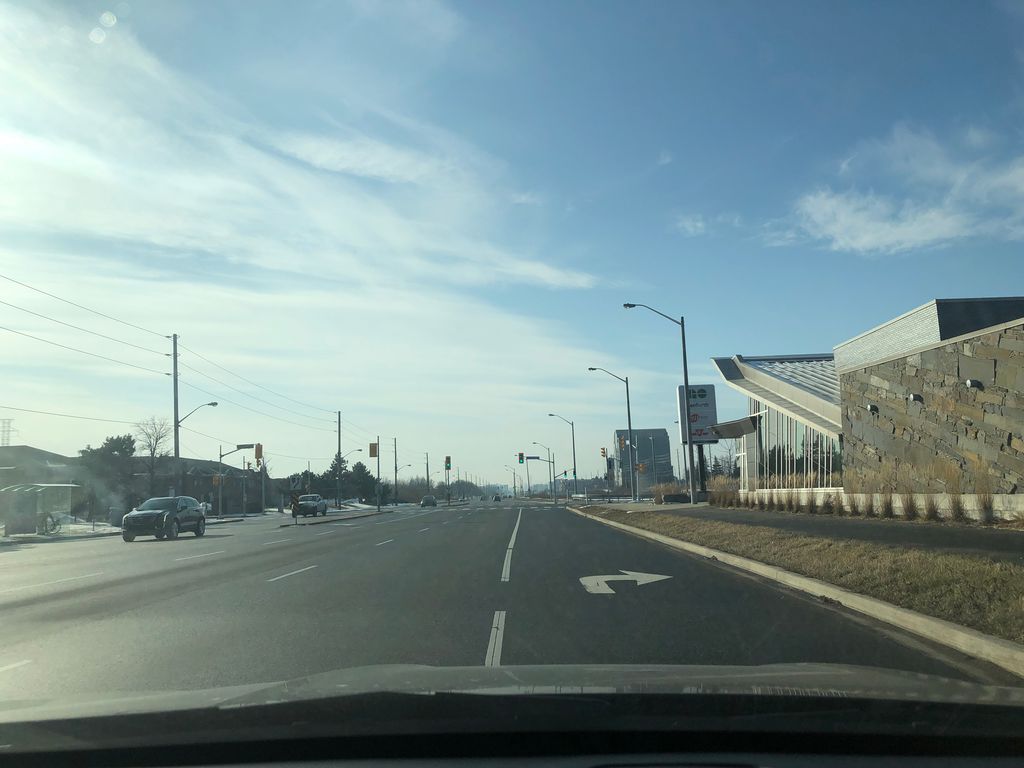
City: toronto